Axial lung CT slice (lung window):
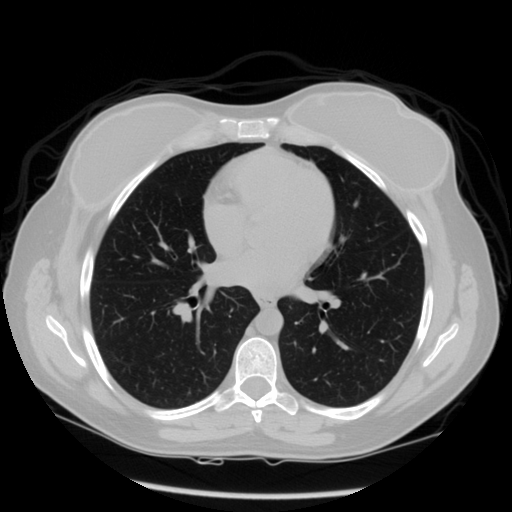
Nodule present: no